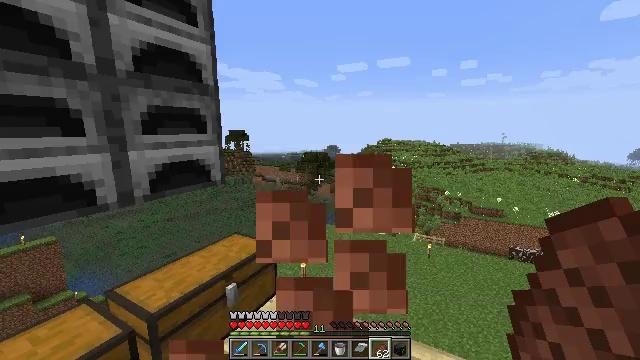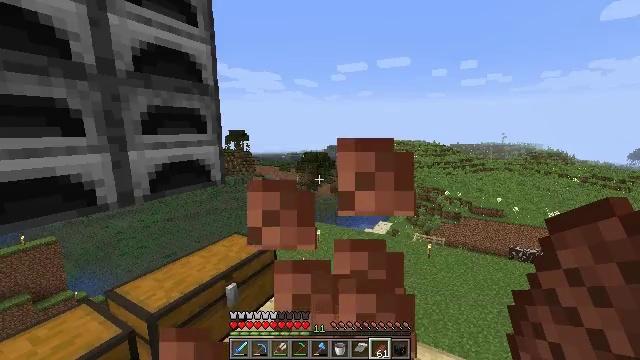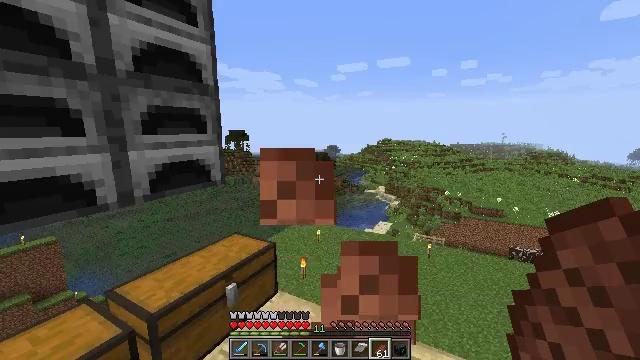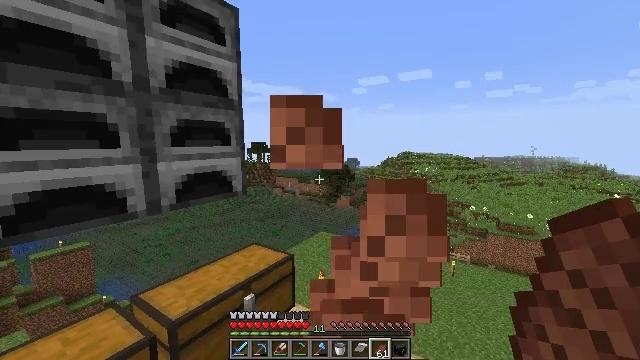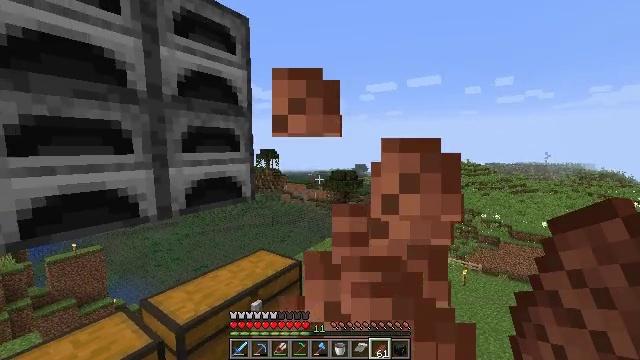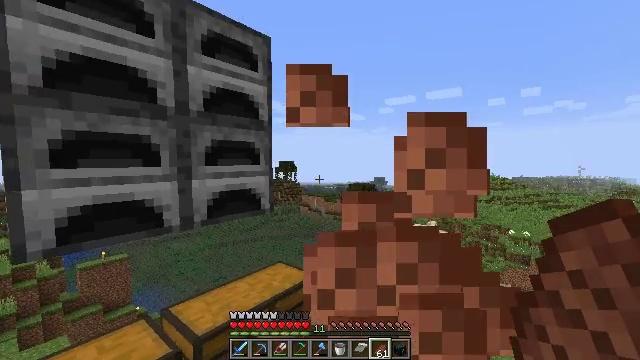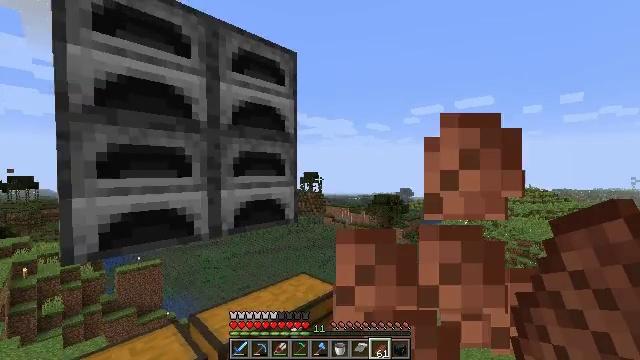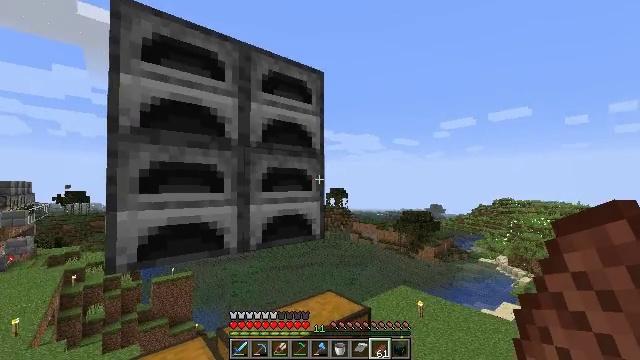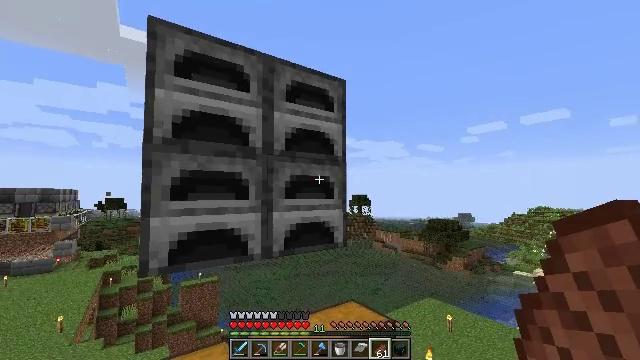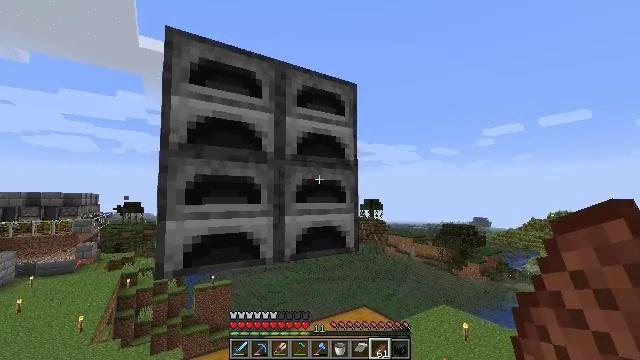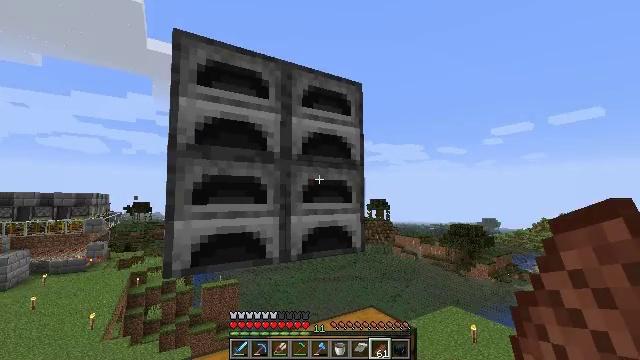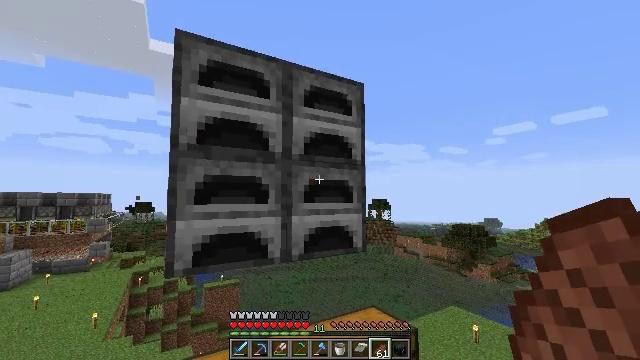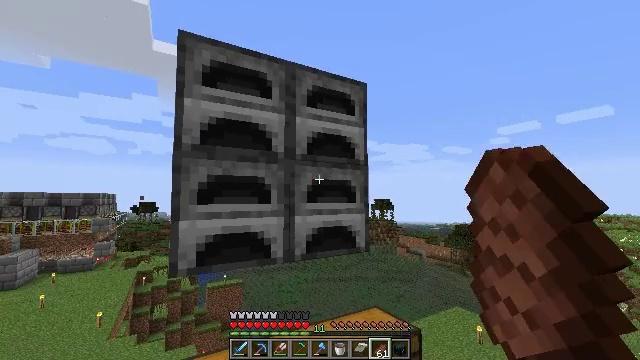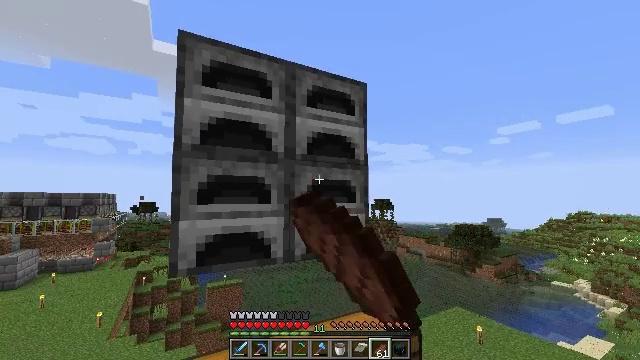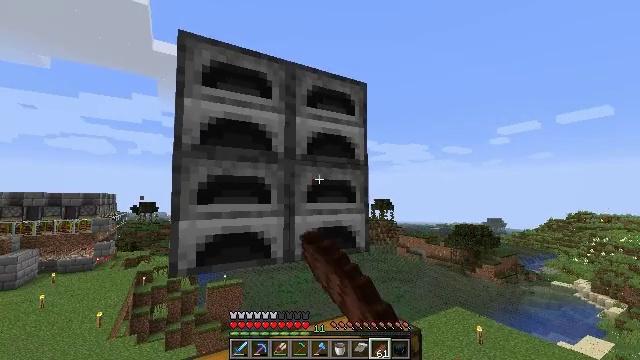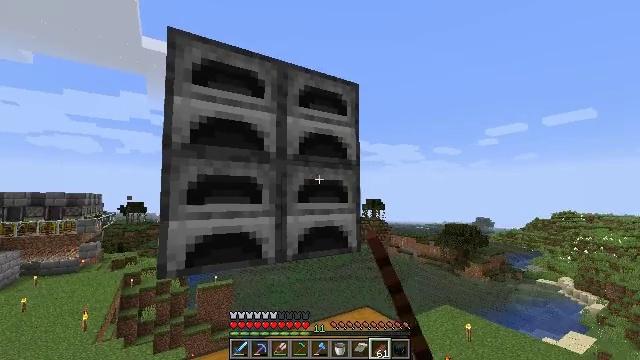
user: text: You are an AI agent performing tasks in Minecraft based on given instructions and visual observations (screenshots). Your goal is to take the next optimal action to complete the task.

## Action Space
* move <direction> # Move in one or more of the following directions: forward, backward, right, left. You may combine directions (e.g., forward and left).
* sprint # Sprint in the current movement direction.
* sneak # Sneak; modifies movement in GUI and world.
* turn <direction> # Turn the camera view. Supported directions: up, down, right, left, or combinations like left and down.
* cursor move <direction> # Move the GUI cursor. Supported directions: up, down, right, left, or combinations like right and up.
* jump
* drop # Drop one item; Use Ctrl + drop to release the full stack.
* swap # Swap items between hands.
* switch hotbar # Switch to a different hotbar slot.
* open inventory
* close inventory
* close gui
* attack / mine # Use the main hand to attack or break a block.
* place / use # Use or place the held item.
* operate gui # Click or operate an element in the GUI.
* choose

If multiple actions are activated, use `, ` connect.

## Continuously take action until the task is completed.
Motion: motion action
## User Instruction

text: Craft smooth sandstone from sandstone blocks.
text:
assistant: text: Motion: use / place
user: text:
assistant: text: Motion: use / place
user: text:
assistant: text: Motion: turn left and up, use / place
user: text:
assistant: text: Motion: turn left and up, use / place
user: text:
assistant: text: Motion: turn left and up, use / place
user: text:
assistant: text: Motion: turn left and up
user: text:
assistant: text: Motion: turn left and up
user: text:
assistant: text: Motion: turn left and up
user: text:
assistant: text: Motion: turn left
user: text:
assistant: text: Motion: turn left
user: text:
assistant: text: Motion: use / place
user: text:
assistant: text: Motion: use / place
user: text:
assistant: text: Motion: use / place
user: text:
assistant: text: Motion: use / place
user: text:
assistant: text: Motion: turn right
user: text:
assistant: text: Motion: cursor move right, open gui
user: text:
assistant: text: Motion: no_op
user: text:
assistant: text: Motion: cursor move right and up
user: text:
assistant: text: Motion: cursor move right
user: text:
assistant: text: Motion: no_op
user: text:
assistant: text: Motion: no_op
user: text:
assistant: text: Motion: no_op
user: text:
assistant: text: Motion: no_op
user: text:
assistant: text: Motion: no_op
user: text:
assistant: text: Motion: no_op
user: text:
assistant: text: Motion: no_op
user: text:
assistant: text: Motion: cursor move left
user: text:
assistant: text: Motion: no_op
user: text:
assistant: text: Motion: no_op
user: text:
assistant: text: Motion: no_op